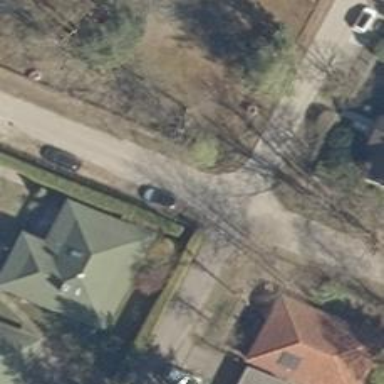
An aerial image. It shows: Residential road with asphalt surface and opposite cycleway.